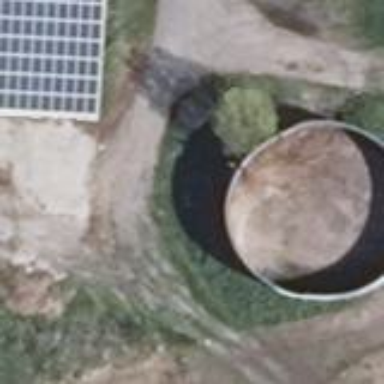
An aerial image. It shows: Silo building.